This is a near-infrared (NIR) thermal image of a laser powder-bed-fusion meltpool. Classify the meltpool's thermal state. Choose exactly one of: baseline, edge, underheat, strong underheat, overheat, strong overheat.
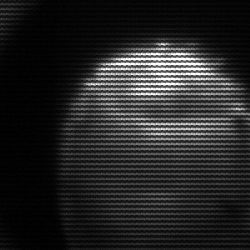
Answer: edge